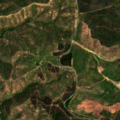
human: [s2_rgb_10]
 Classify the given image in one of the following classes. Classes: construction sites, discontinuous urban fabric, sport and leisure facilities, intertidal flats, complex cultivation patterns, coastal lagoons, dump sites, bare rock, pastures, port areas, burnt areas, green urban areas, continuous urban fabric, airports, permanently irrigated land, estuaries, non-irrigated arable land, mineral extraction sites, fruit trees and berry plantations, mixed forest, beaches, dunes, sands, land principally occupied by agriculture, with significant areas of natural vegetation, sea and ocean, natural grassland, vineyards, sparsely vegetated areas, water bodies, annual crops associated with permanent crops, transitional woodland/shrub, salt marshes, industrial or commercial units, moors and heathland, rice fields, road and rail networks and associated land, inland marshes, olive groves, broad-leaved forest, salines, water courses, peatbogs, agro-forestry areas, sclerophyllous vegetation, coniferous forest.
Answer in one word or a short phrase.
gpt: continuous urban fabric